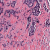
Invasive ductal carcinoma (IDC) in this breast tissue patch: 1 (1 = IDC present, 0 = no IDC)